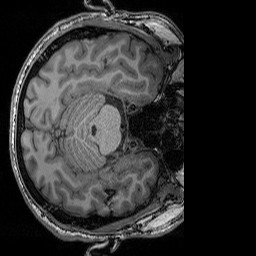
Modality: T1w
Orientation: axial
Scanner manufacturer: siemens
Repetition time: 2.25 s
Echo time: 0.00418 s